Question: I have an abstract class 'Exception' in custom namespace which has no abstract methods. All methods are shown as covered by its tests (mocked in a standard way). The reason to make it abstract is unimportant.
Then I have about 10 classes that extend 'Exception' but don't add or override any methods, properties, constants, etc. It is obvious that all of them should be covered too, but they are shown as not fully covered. I read the docs and googled for a while but didn't find the answer.
- - - -
While annotating with '@codeCoverageIgnore' is a solution I want to find out why it happens this way rather then get 100% coverage.
UPD: sources.
------------- abstract class ----------
'''
namespace Jade\Core\Base;
abstract class Exception extends \Exception {
/**
* Additional info for exception
* @var array|null
*/
protected $info;
public function __construct($message, array $info = null, $code = 0, \Exception $previous = null) {
parent::__construct($message, $code, $previous);
$this->info = $info;
}
/**
* Get the Exception additional info
* @return mixed
*/
public function getInfo() {
return $this->info;
}
}
'''
------------- Tests for abstract class ----------
'''
class ExceptionTest extends \PHPUnit_Framework_TestCase {
/**
* @covers \Jade\Core\Base\Exception
*
* @group public
*/
public function testGetInfo() {
$info = array('info' => 'test');
$stub = $this->getMockForAbstractClass('\Jade\Core\Base\Exception', array('message', $info));
$this->assertEquals($info, $stub->getInfo());
}
/**
* @covers \Jade\Core\Base\Exception
*
* @group public
*/
public function testConstructWithDefaultInfo() {
$stub = $this->getMockForAbstractClass('\Jade\Core\Base\Exception', array('message'));
$this->assertEmpty($stub->getInfo());
}
}
'''
------------- class that extends abstract class ----------
'''
namespace Jade\Core\Exceptions;
class Dict extends \Jade\Core\Base\Exception {
}
'''

Renaming '\Jade\Core\Base\Exception' to avoid possible collision with \Exception didn't help (i tried '\Jade\Core\Base\Ixception').
Making Exception class a regular class, not abstract also didn't help.
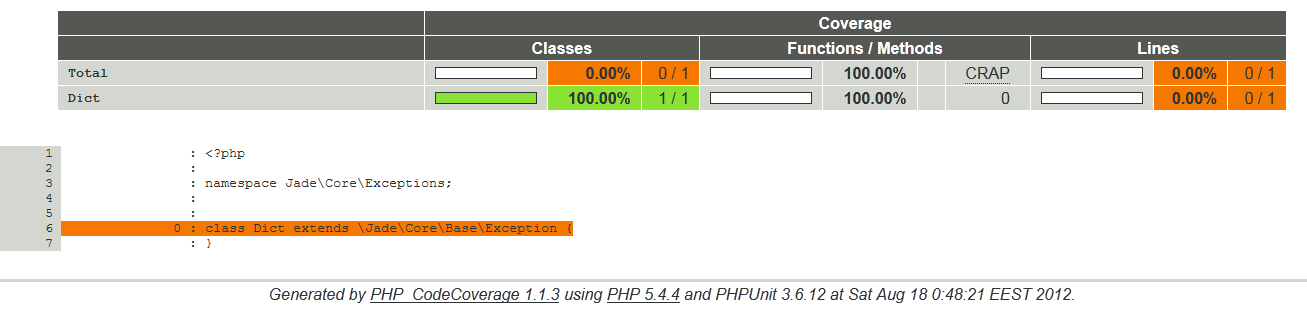
Answer: The problem was entirely in class autoloading. To get work i had to manually include files with classes sources in bootstrap file.